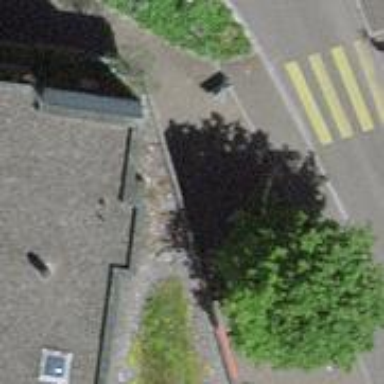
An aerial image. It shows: Bicycle parking area.